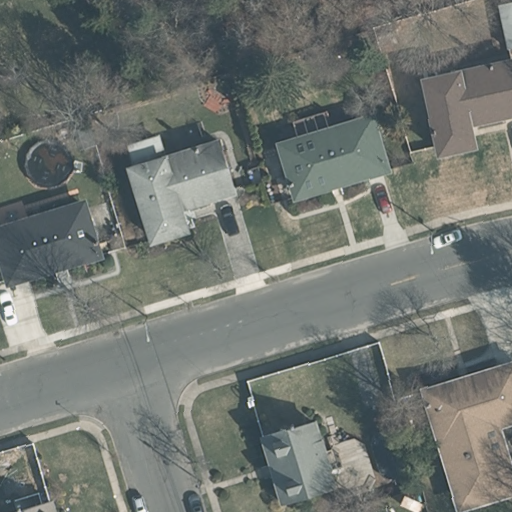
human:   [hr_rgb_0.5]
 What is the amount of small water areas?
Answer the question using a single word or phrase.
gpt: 0

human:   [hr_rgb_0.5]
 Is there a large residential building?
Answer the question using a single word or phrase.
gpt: no

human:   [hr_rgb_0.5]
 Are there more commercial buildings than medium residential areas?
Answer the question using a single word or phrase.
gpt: no

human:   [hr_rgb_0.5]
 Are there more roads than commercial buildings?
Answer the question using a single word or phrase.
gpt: yes

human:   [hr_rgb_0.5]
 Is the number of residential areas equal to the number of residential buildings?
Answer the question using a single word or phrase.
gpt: no

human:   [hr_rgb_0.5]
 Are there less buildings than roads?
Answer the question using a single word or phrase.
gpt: no

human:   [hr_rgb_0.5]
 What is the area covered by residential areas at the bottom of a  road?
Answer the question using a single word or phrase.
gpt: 0m2

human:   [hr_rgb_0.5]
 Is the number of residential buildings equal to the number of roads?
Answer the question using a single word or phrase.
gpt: no

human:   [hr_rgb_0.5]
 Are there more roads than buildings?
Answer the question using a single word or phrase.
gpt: no

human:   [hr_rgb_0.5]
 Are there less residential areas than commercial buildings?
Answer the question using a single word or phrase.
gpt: no

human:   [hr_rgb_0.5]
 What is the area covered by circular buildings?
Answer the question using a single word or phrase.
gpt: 0m2

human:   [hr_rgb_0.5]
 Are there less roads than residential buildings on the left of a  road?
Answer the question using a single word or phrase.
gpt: yes

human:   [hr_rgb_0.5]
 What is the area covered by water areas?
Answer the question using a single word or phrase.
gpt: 0m2

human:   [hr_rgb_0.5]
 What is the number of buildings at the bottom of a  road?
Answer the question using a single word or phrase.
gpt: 3

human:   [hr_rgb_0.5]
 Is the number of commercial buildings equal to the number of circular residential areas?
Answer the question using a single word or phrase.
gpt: yes

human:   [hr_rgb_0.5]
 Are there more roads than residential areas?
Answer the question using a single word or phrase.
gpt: yes

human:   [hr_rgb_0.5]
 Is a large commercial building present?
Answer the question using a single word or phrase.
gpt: no

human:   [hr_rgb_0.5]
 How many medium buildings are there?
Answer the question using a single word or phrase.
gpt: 3

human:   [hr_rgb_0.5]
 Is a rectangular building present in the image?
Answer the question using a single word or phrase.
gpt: yes

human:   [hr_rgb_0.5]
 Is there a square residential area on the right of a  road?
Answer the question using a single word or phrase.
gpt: no

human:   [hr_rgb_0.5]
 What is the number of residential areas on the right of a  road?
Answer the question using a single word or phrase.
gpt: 0

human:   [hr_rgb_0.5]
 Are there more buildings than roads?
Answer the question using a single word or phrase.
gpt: yes

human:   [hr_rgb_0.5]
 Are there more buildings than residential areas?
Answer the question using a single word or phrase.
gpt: yes

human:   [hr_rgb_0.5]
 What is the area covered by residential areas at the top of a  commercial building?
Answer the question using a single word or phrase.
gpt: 0m2

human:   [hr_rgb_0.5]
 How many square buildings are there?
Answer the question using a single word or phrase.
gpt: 0

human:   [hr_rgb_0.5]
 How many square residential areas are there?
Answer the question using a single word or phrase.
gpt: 0

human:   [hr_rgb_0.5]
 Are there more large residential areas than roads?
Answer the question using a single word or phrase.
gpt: no

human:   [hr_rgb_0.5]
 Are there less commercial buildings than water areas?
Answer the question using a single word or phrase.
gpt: no

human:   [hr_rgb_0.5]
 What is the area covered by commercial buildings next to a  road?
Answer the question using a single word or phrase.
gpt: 0m2

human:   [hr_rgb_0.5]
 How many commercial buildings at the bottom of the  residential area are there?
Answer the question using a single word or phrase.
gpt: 0

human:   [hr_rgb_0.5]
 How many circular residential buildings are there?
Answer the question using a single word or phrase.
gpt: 0

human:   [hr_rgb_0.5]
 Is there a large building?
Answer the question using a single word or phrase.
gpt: no

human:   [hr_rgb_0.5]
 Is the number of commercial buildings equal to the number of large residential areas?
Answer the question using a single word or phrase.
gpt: no

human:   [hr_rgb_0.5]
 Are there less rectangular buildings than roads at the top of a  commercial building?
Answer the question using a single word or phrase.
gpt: no

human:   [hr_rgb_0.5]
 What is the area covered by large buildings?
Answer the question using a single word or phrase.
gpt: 0m2

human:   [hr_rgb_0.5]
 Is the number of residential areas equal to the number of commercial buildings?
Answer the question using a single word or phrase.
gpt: no